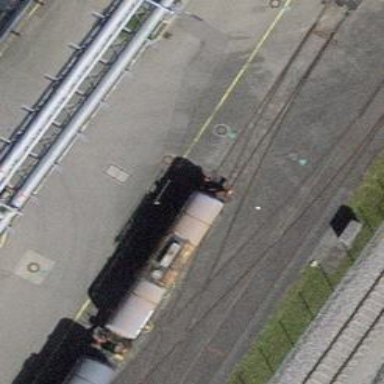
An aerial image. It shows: Railway switch.